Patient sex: M
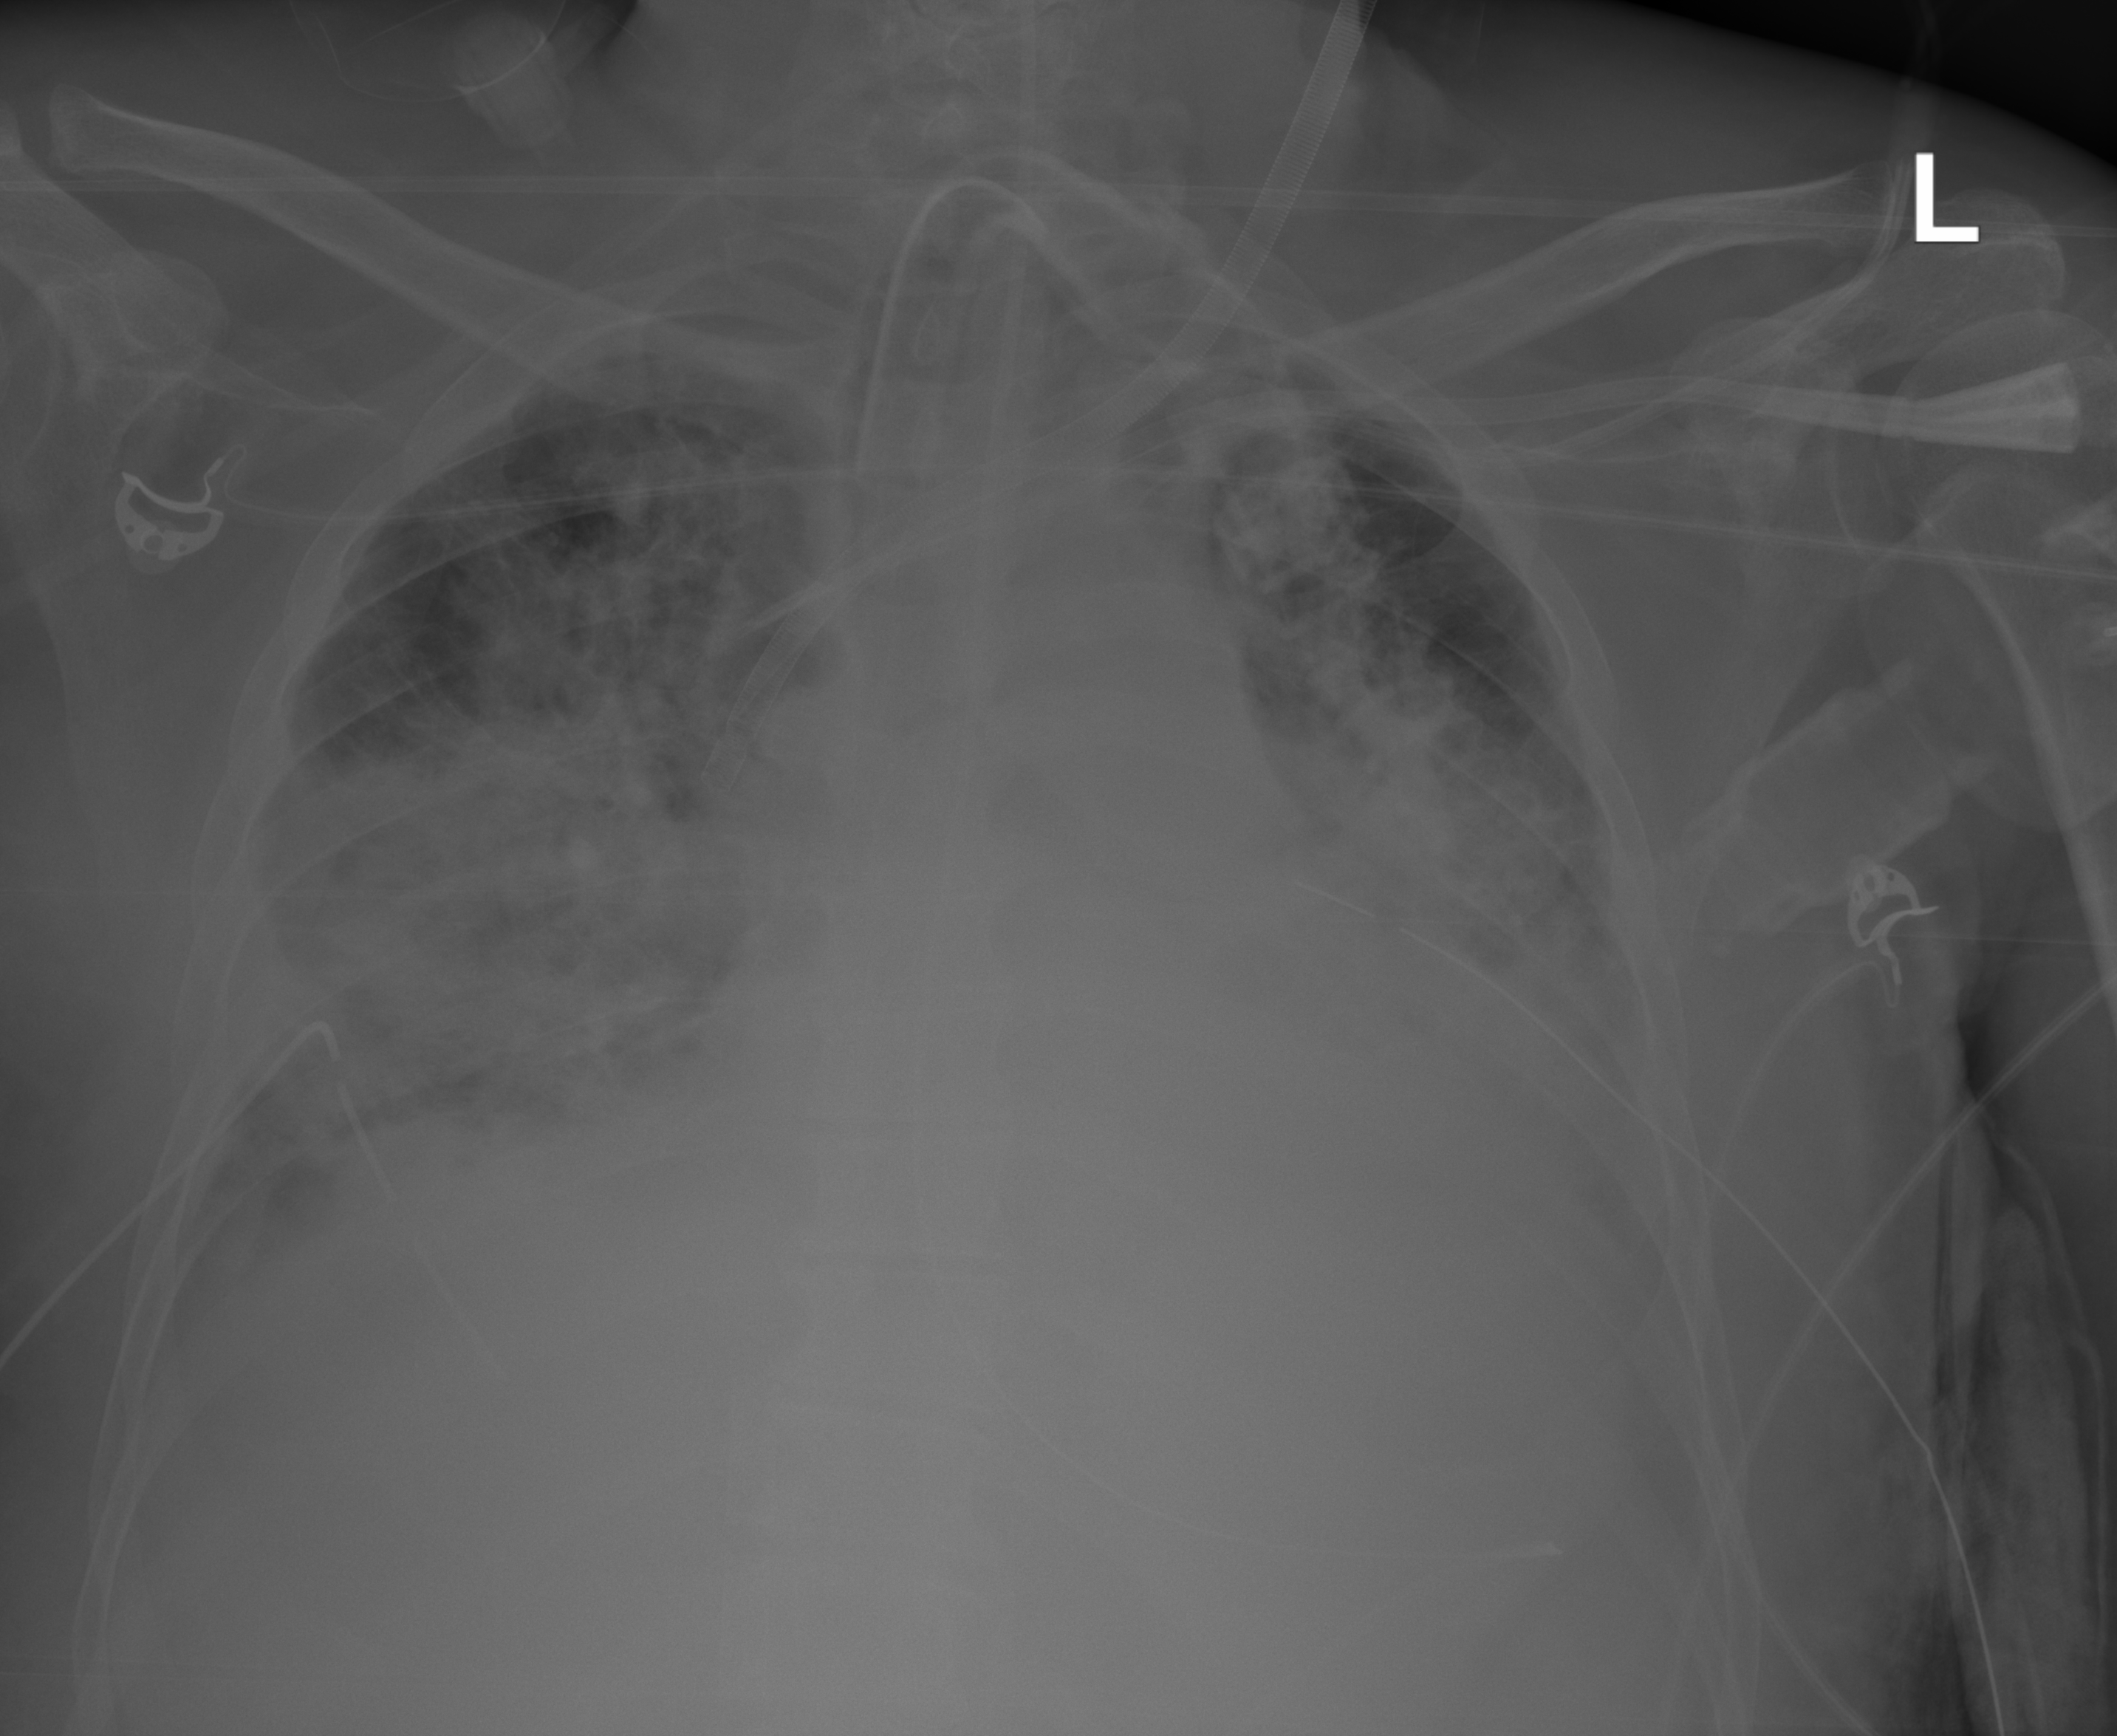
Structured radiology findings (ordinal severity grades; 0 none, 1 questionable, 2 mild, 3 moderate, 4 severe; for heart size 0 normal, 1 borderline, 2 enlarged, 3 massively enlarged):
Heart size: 2
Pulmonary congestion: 3
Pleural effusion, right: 0
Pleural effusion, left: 2
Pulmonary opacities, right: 3
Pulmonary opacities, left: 3
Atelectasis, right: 3
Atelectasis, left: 3